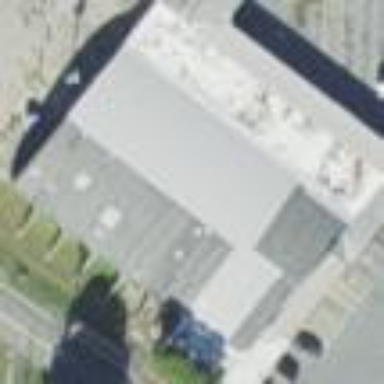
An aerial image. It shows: Retail building.